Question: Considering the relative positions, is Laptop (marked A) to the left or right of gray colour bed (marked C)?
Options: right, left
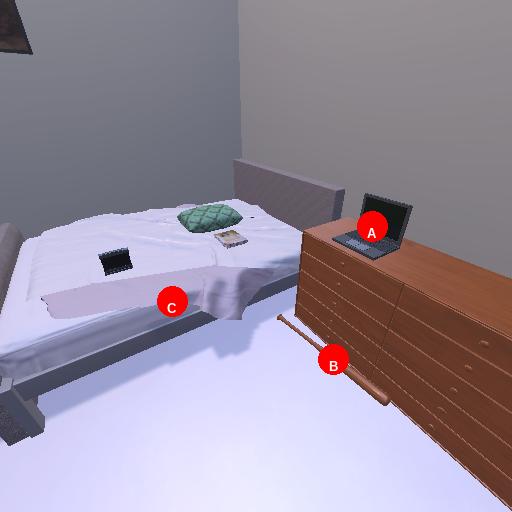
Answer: right